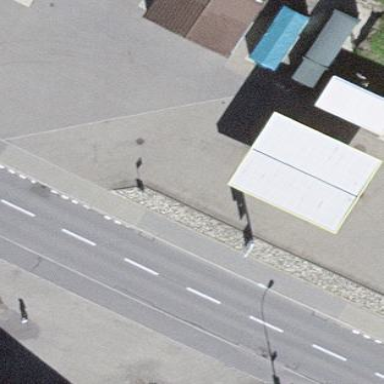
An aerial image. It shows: Fuel station located under roof.